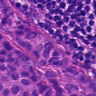
Metastatic tissue present: yes